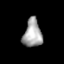
Tissue: lung
Cell type: T cells
Senescence score: 0.1668
Nuclear area (px): 510
Mean DAPI intensity: 163.141